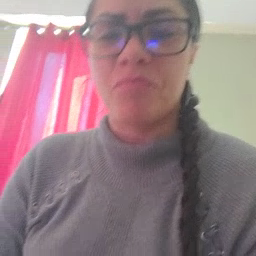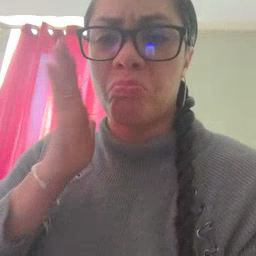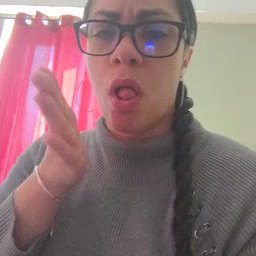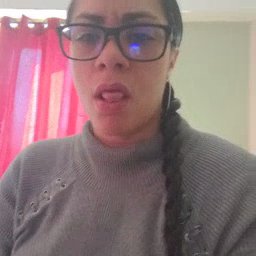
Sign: will